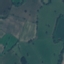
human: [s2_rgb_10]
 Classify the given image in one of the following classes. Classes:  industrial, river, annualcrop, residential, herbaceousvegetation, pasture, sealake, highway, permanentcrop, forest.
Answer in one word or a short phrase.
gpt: Pasture